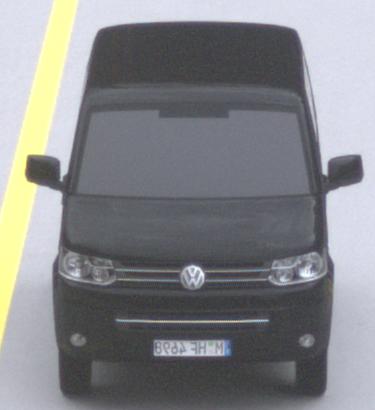
Make: VW Commercial Vehicles (Nutzfahrzeuge)
Model: T5 Multivan 2.0
Detailed model: T5 Multivan
Model produced from: 2009/09
Model produced until: 2013/06
Doors: 4
Color: black
Road condition: dry road
Daytime: morning or afternoon
Contrast: low contrast